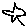
Label: star